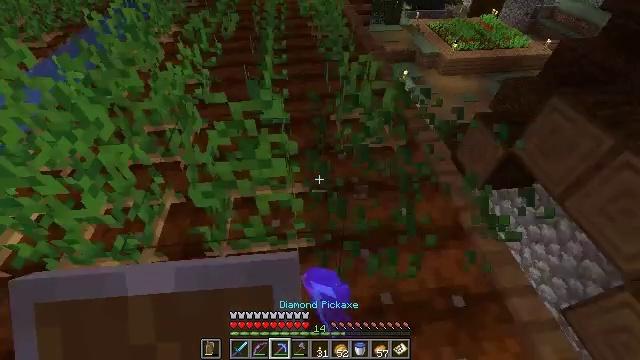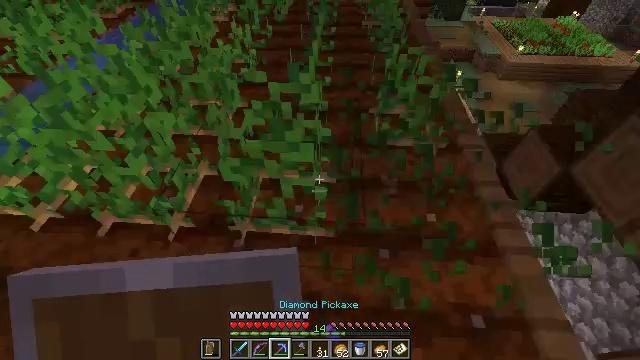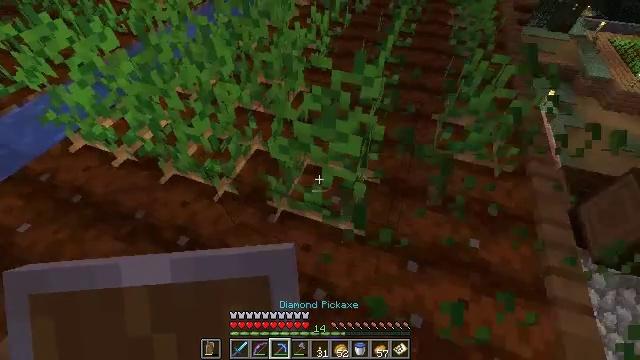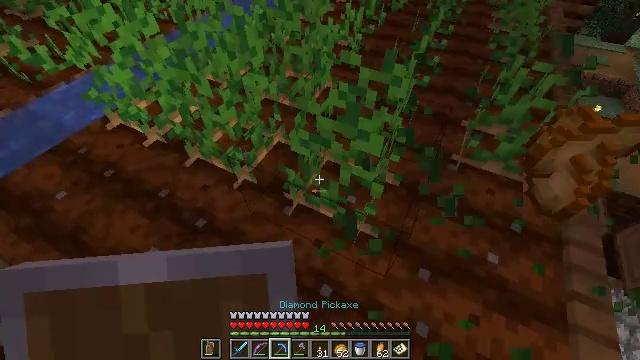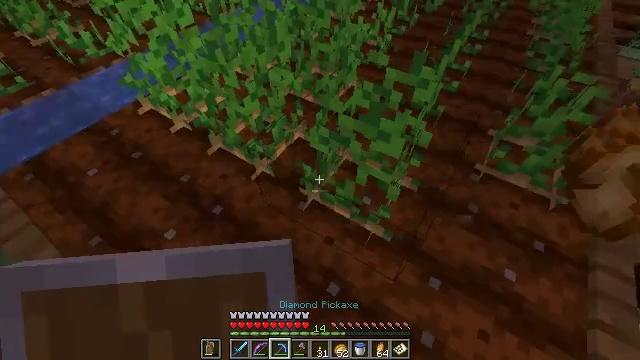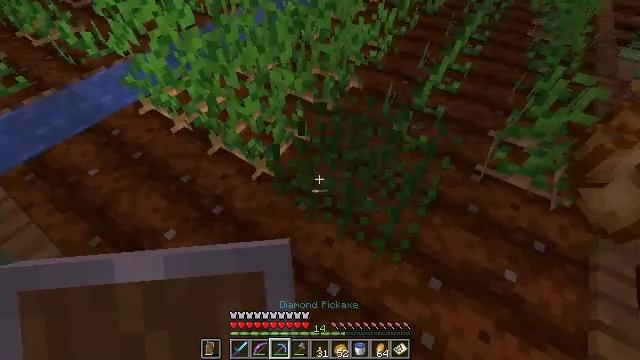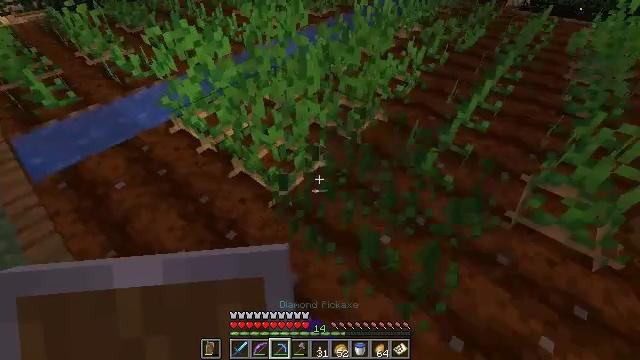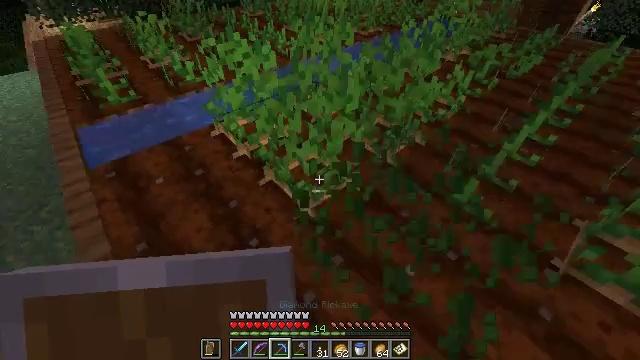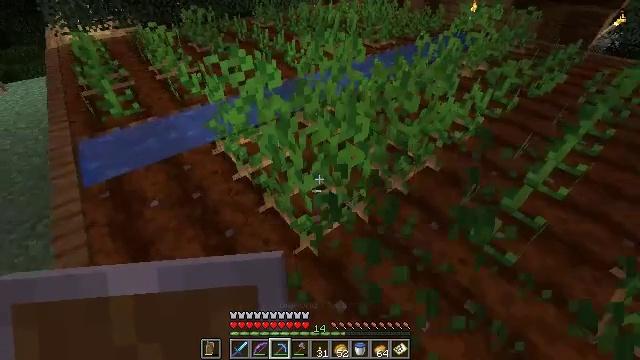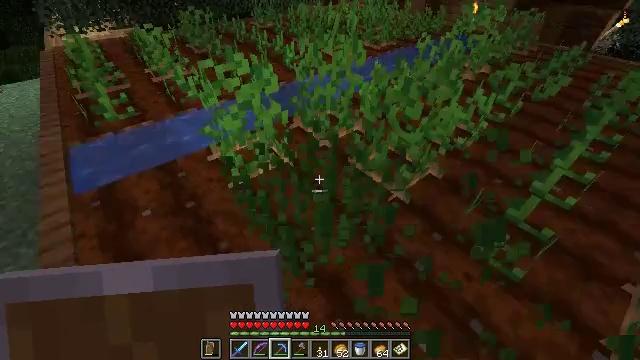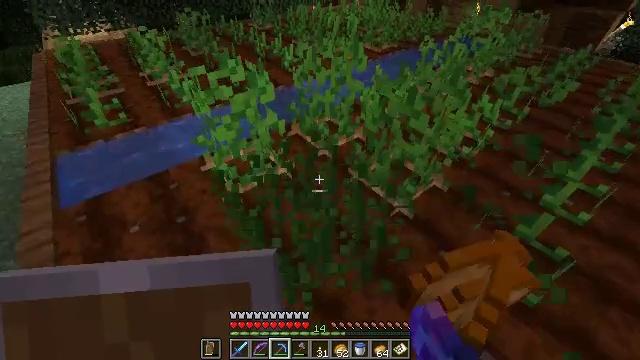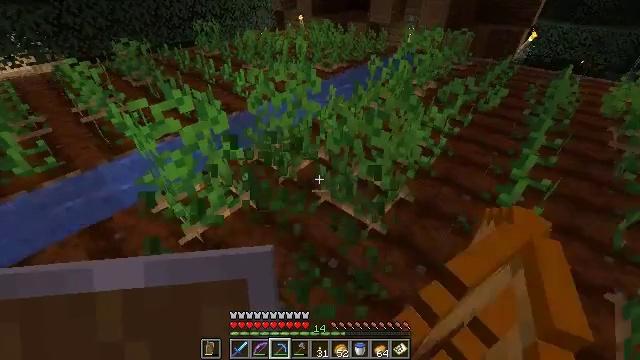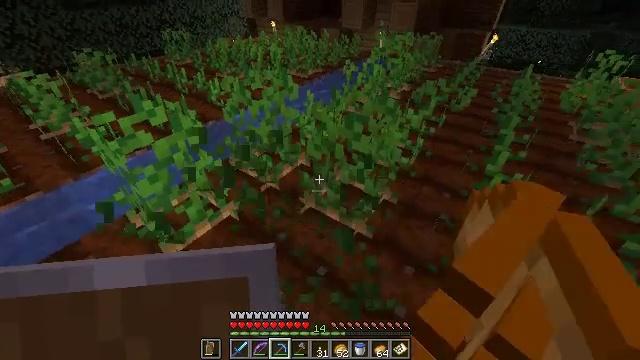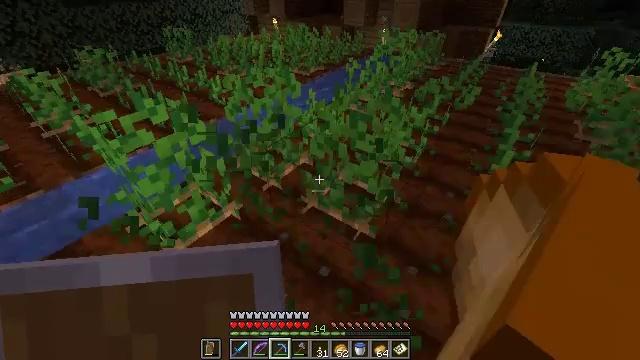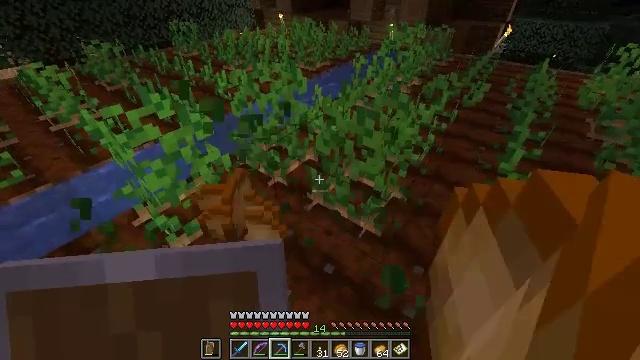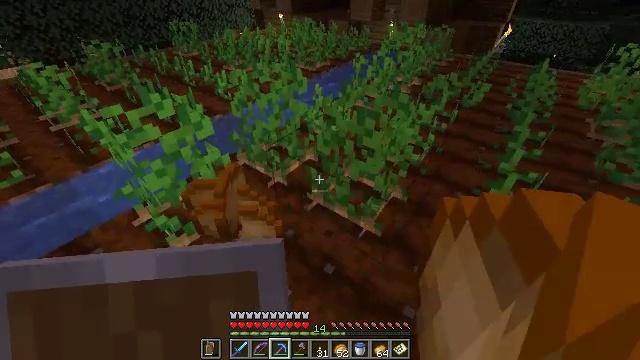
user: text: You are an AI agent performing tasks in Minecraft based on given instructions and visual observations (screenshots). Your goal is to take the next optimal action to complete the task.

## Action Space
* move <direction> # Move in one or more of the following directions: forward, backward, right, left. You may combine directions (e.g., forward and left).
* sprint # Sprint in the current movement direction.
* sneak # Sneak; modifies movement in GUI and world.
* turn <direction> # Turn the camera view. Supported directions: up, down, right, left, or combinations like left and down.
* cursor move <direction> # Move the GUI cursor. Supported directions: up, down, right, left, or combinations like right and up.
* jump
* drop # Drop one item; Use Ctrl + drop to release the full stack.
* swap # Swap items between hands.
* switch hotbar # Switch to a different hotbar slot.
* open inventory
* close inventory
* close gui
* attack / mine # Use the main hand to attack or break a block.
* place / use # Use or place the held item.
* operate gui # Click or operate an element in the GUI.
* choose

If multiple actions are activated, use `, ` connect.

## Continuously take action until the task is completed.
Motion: motion action
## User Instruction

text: Gather potatoes by left-clicking.
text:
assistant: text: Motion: turn left and down
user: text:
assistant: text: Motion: turn left and down
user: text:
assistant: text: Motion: turn left
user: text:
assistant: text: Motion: turn left
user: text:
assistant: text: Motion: attack / mine
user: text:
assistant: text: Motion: move forward, turn left and up
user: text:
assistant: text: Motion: move forward, turn left and up
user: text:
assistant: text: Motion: move forward, turn left and up
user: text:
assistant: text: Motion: move forward, attack / mine
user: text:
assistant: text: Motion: attack / mine
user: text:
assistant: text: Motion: turn right and up
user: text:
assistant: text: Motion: turn right and up
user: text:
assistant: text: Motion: no_op
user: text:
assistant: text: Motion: turn left
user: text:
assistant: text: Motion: no_op
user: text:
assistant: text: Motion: attack / mine
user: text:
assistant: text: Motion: move left, turn left
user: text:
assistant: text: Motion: move left
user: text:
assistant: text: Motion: move left
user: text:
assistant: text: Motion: no_op
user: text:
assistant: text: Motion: turn left and down
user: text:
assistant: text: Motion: no_op
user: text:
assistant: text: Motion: attack / mine
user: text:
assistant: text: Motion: attack / mine
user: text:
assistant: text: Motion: turn right and up
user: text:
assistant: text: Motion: move forward, turn right and up
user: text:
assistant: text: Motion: move forward, turn right
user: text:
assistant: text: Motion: attack / mine
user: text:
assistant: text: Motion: attack / mine
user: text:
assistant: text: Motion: no_op